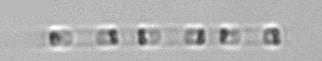
Label: Skeletonema